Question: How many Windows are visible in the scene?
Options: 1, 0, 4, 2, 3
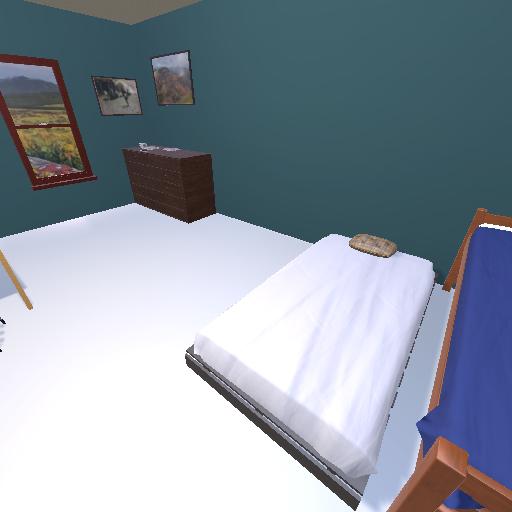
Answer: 1